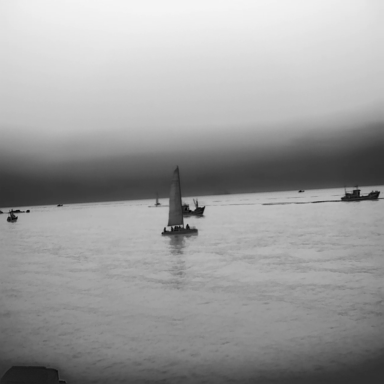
There are two sailboats in the infrared image.